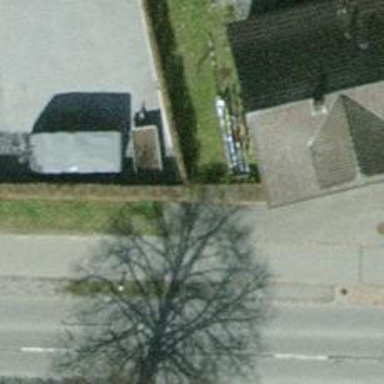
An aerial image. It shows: Hedge barrier.